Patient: sex F, age 62
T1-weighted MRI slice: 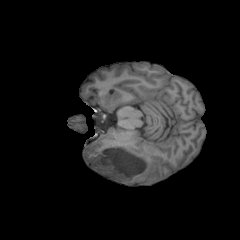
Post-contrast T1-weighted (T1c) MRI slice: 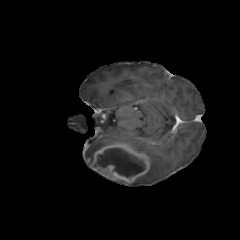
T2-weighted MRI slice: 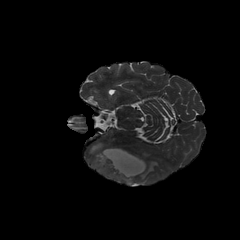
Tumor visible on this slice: yes
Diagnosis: Glioblastoma, IDH-wildtype
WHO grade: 4